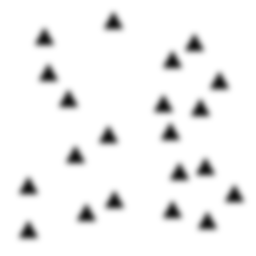
Squares: 0
Triangles: 21
Stars: 0
Total shapes: 21